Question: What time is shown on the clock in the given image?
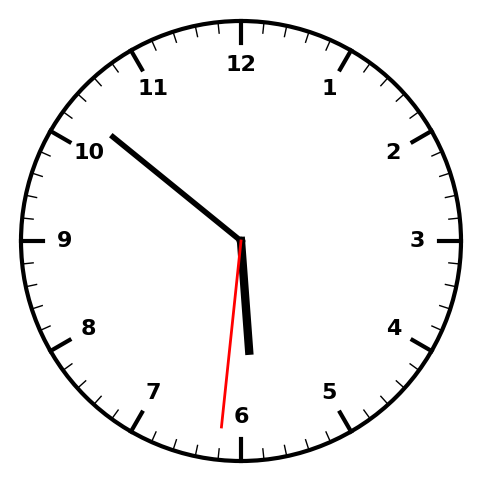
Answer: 05:51:31